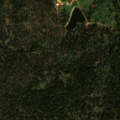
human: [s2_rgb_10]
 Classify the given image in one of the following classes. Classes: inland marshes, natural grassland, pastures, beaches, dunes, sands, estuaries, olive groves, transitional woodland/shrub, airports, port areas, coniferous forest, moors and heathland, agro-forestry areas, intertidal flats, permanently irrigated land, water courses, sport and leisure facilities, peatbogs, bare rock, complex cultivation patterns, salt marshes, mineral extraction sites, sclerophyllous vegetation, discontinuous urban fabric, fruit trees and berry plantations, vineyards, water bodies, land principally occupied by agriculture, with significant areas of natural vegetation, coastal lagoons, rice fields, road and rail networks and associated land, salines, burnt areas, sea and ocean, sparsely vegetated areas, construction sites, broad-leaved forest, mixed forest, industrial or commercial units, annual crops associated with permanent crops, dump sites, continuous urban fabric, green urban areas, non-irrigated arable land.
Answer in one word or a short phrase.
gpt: pastures, agro-forestry areas, broad-leaved forest